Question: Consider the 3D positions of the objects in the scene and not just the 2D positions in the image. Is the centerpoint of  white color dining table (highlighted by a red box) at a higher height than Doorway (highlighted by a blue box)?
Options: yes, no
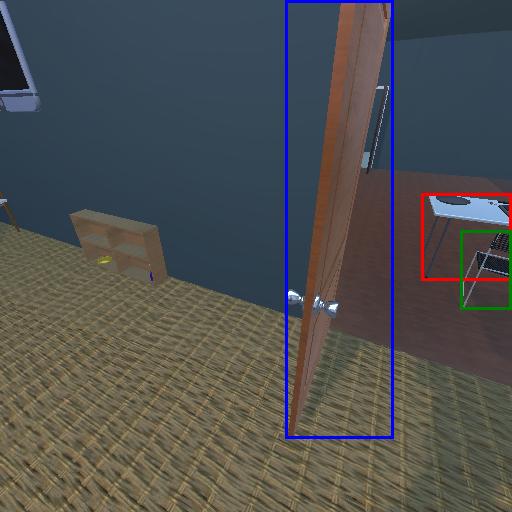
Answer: yes